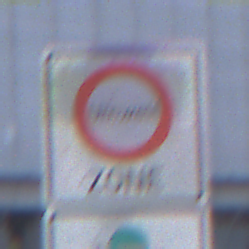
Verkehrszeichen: BeginnUmweltzone
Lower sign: FreistellungVomVerkehrsverbot3
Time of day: SunriseSunset
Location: Outdoor (Urban)
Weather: PartlyCloudy
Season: NotSpecified
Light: Natural